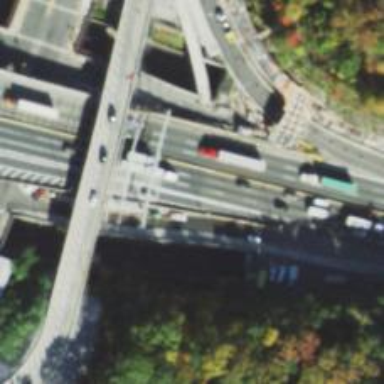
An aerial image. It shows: Urban freeway or expressway. It is motorway link.